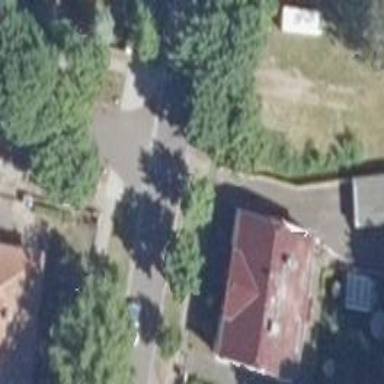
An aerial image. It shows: Residential road with asphalt surface. Both sides have sidewalks.